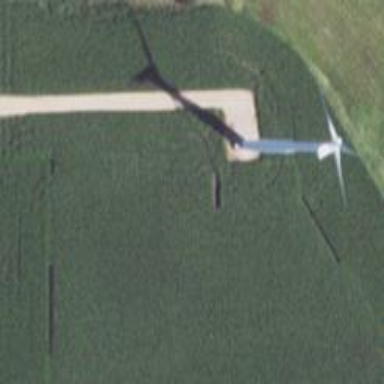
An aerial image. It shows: Wind generator powered by wind turbine.